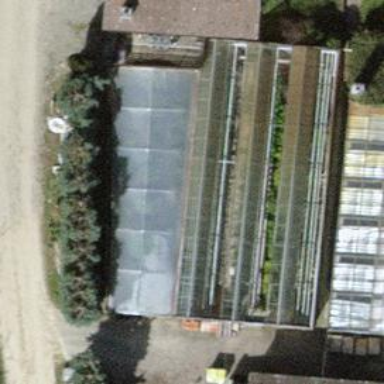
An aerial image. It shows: Greenhouse.